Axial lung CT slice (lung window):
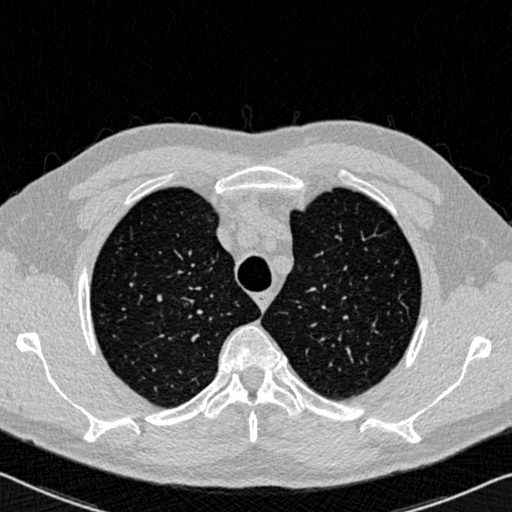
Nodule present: no